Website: bh-photo
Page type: account-dashboard
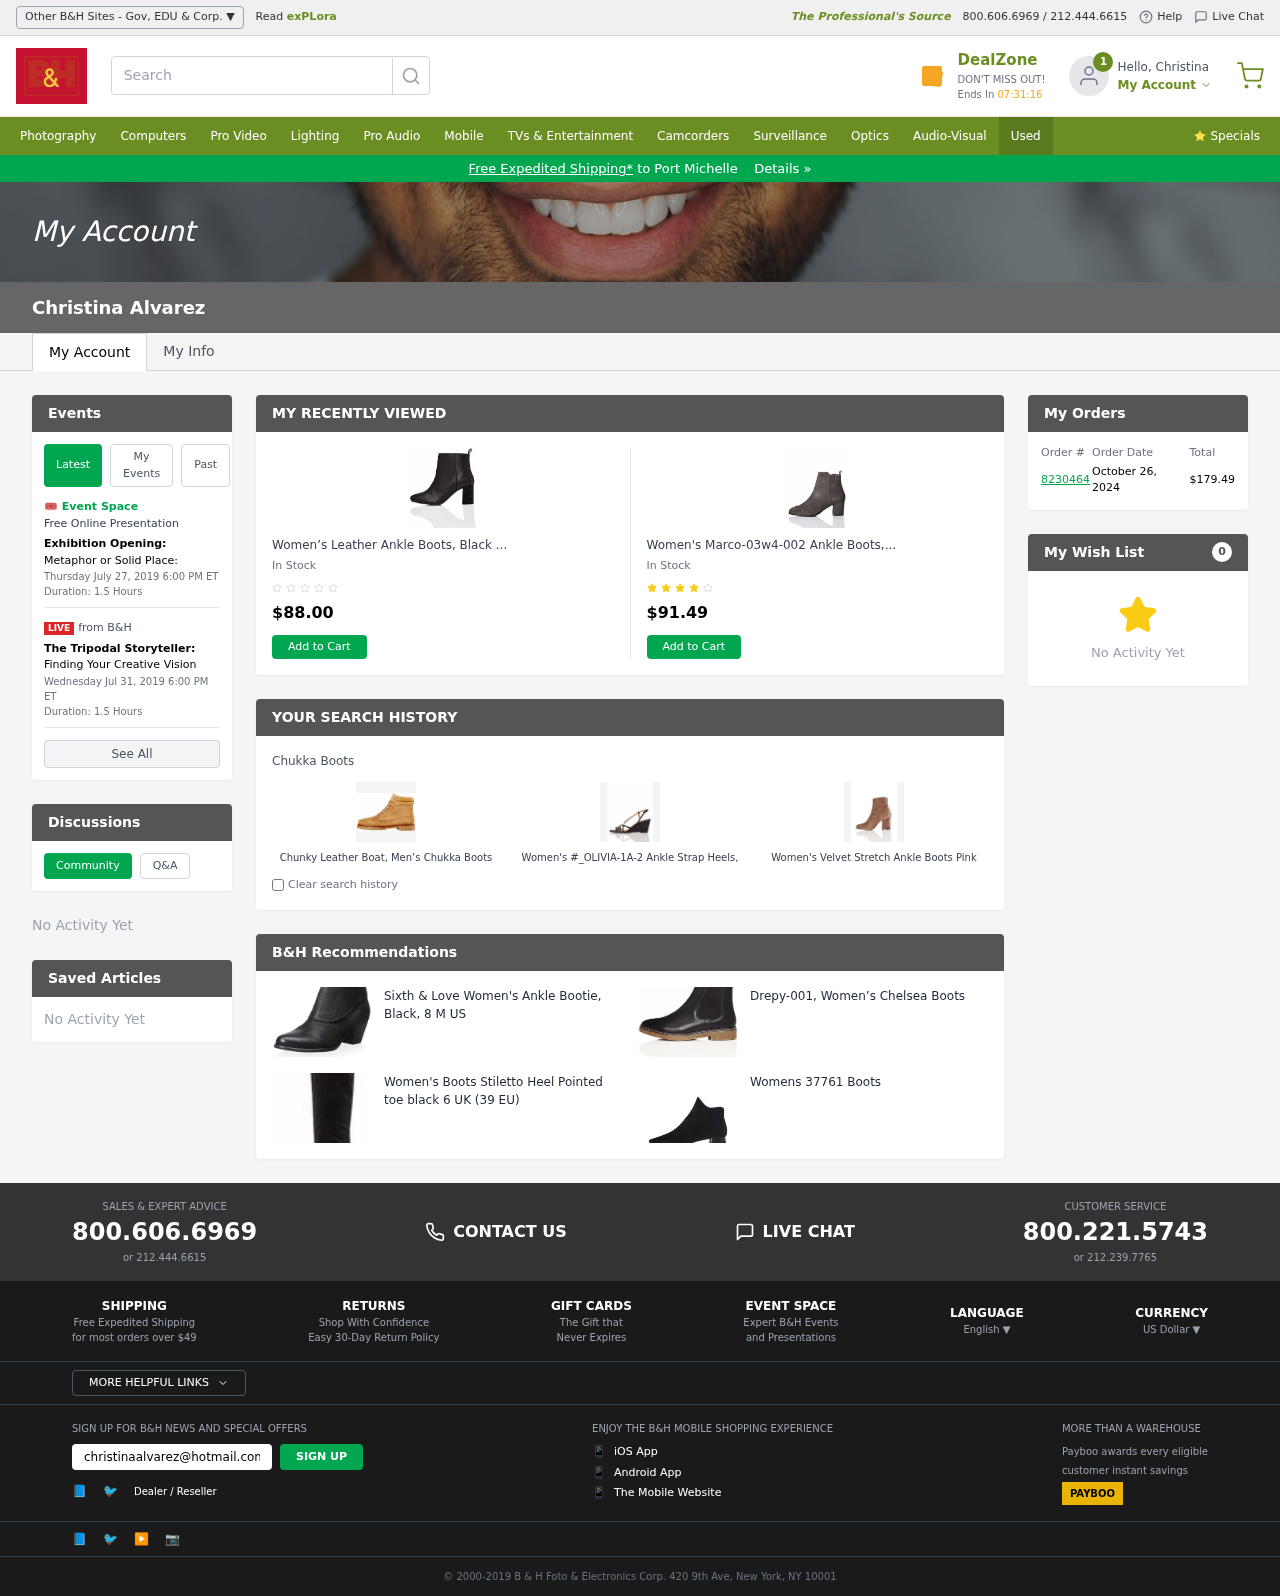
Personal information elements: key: PII_CITY
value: Port Michelle
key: PII_EMAIL
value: christinaalvarez@hotmail.com
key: PII_FIRSTNAME
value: Christina
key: PII_FULLNAME
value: Christina Alvarez
Product elements: key: PRODUCT1_NAME
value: Women’s Leather Ankle Boots, Black (Black Black), 6 UK
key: PRODUCT1_PRICE
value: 88
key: PRODUCT2_NAME
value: Women's Marco-03w4-002 Ankle Boots, Grey Whisper, 10
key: PRODUCT2_PRICE
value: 91.49
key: PRODUCT3_ITEM_CATEGORY
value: Chukka Boots
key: PRODUCT3_NAME
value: Chunky Leather Boat, Men’s Chukka Boots
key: PRODUCT4_NAME
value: Women's #_OLIVIA-1A-2 Ankle Strap Heels, Black, 5
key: PRODUCT5_NAME
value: Women's Velvet Stretch Ankle Boots Pink 4 UK (37 EU),119750
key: PRODUCT6_NAME
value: Sixth & Love Women's Ankle Bootie, Black, 8 M US
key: PRODUCT7_NAME
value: Drepy-001, Women’s Chelsea Boots
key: PRODUCT8_NAME
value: Women's Boots Stiletto Heel Pointed toe black 6 UK (39 EU)
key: PRODUCT9_NAME
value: Womens 37761 Boots
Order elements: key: ORDER_ID
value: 8230464
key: ORDER_DATE
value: October 26, 2024
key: ORDER_TOTAL
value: $179.49
Other elements: key: WISHLIST_COUNT
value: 0